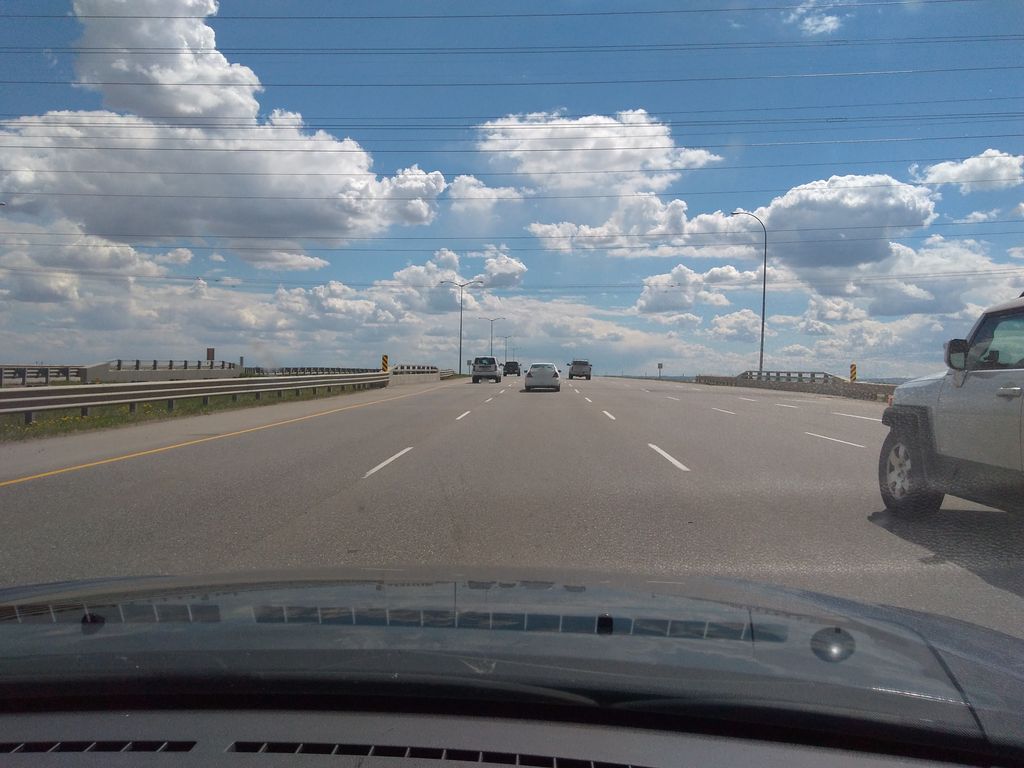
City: calgary